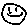
Label: smiley face